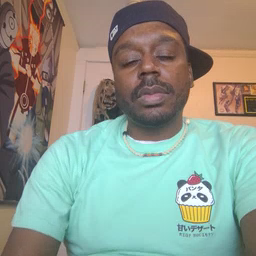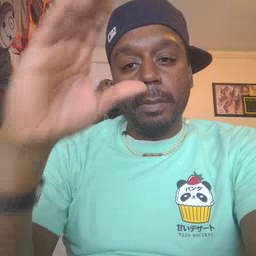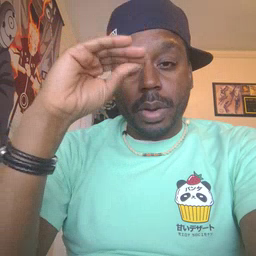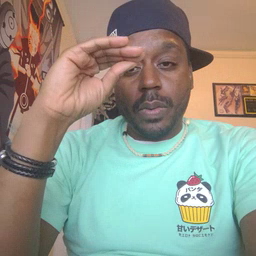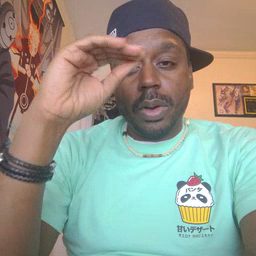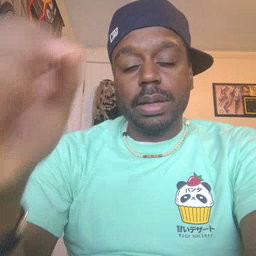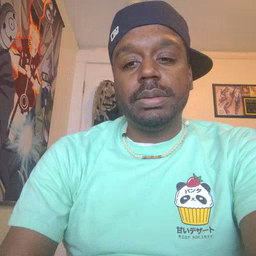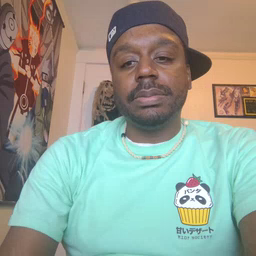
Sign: boy